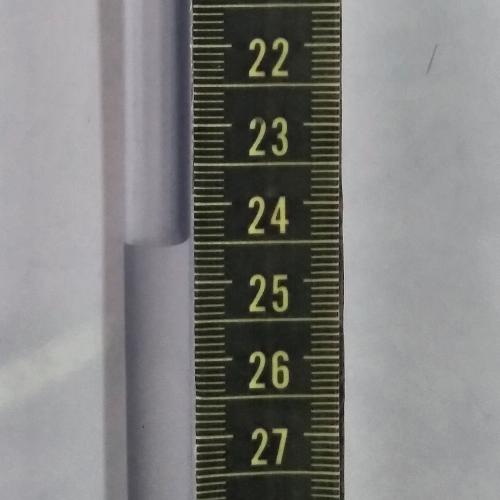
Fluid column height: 24.5 cm